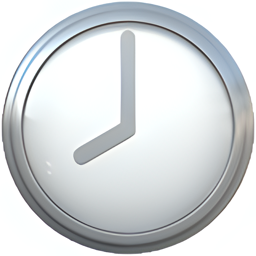
Name: clock face eight oclock
Emoji: 🕗
Group: Travel & Places
Sub-group: time